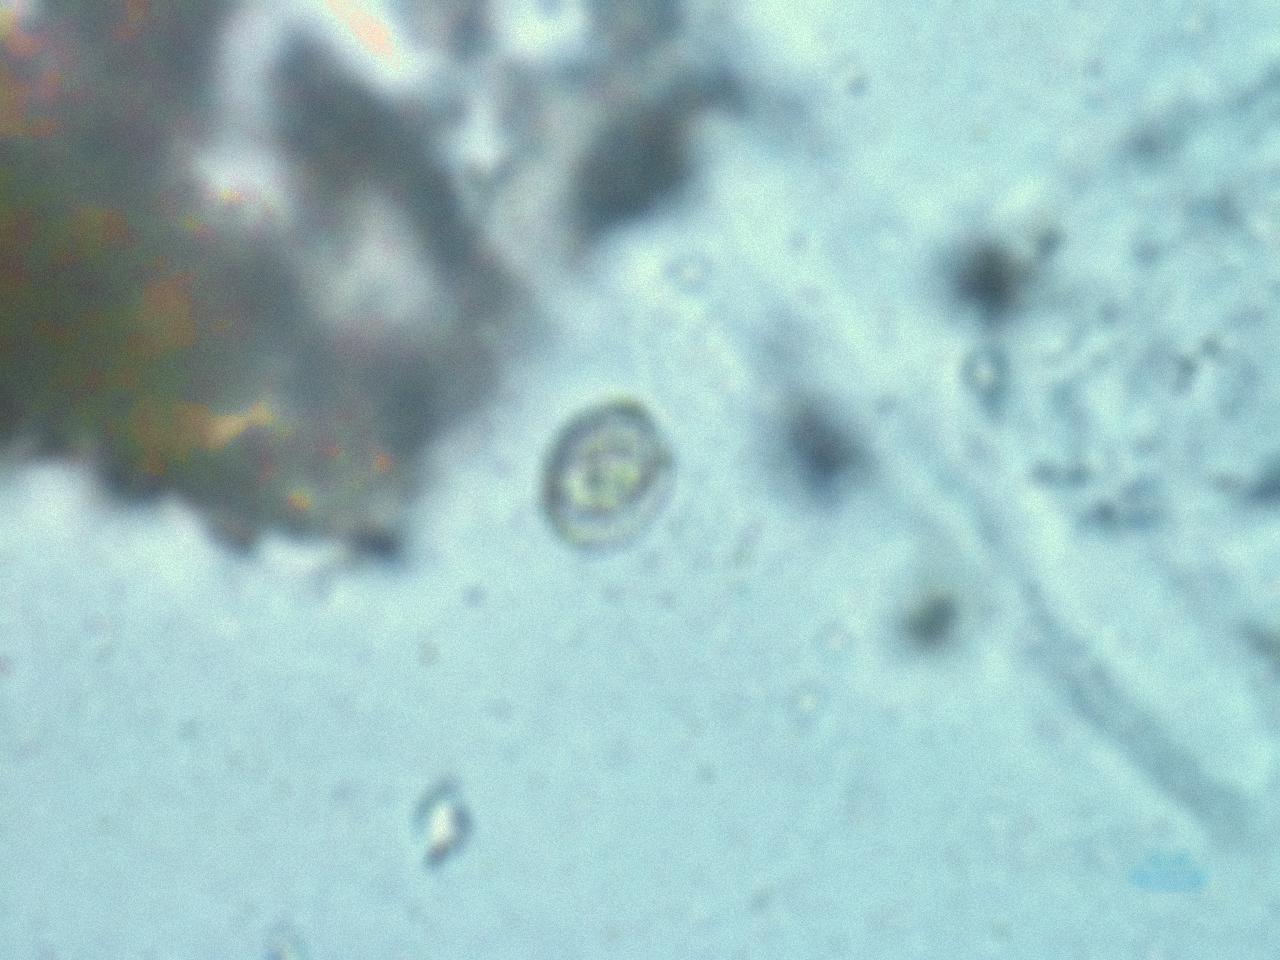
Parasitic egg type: Hymenolepis nana